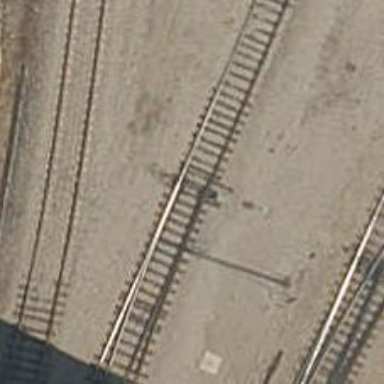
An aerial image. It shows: Rail yard with electrified contact lines for railway operations.